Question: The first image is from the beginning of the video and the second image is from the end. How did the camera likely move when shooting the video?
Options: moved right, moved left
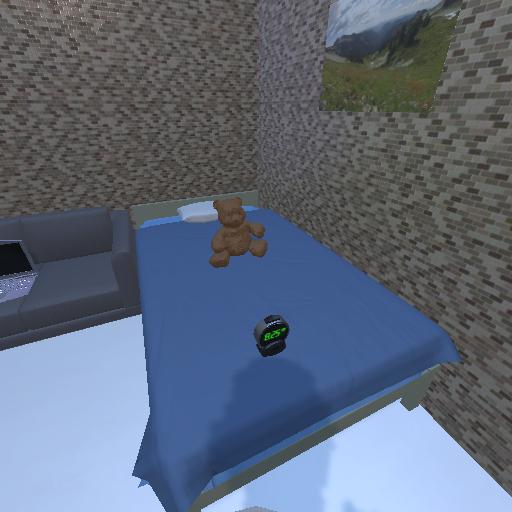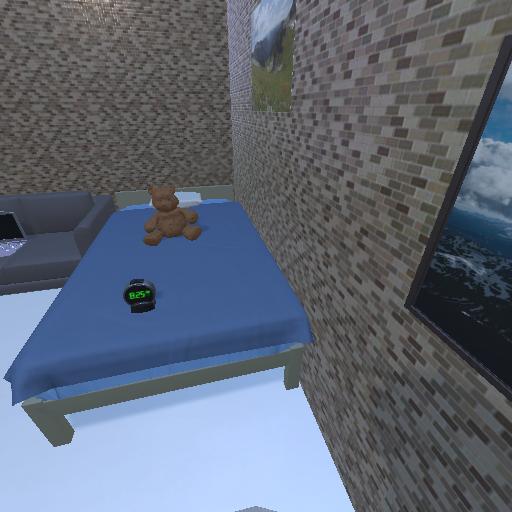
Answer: moved right